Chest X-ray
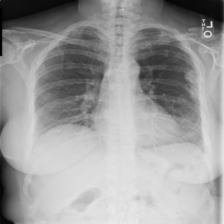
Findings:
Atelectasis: negative
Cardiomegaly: negative
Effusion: negative
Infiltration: negative
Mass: negative
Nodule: negative
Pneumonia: negative
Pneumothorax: negative
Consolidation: negative
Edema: negative
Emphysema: negative
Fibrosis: negative
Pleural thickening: negative
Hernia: negative